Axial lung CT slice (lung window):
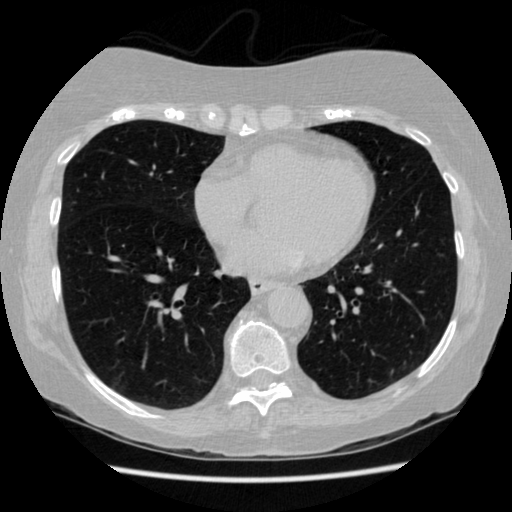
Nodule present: no